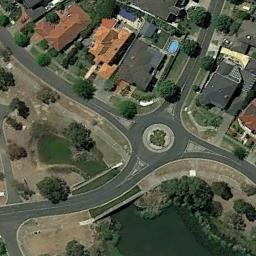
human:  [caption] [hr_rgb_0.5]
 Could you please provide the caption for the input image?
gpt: The roundabout with four exits and entrances is next to a residential area .

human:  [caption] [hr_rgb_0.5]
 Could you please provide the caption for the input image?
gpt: There are many trees  and buildings around the roundabout .

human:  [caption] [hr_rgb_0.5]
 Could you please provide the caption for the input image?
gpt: There are several moving vehicles on the road at the crossroads, Some buildings with swimming pools and some trees and a lake around the roundabout .

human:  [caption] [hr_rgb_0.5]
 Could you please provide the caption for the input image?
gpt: The roundabout is on the grass next to trees and buildings .

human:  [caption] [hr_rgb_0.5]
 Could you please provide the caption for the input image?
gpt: There are some buildings and green bushes and a lake beside the roundabout .